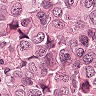
Metastatic tissue present: yes